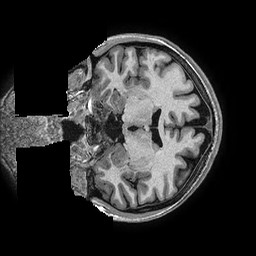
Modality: T1w
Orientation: coronal
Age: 34
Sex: female
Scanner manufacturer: ge
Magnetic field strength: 3 T
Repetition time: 0.006952 s
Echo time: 0.00292 s